Aerial crown-view tile of a tropical tree (Barro Colorado Island, Panama), acquired 20241014:
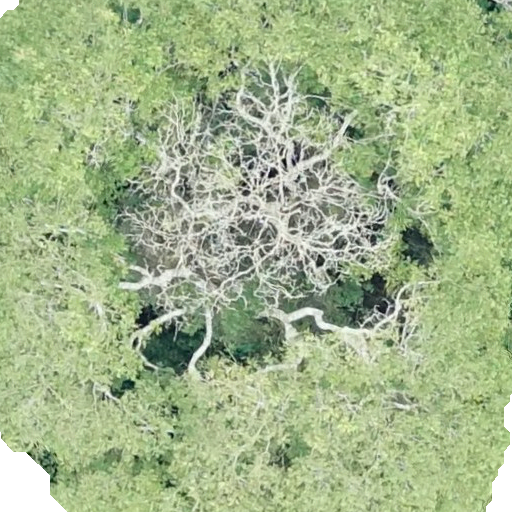
Species: Dipteryx oleifera
GBIF accepted scientific name: Dipteryx oleifera
Crown area: 542.581 m²